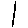
Label: line